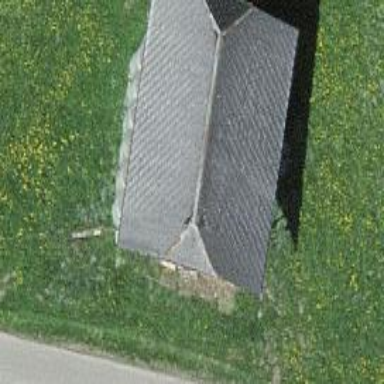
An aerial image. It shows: Barn.